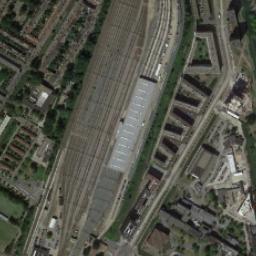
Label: railway_station